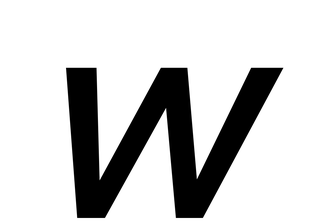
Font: InstrumentSans-Italic_Medium_Italic